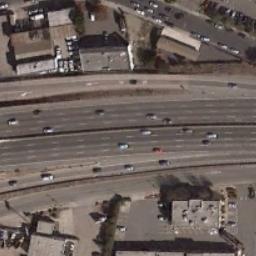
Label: freeway